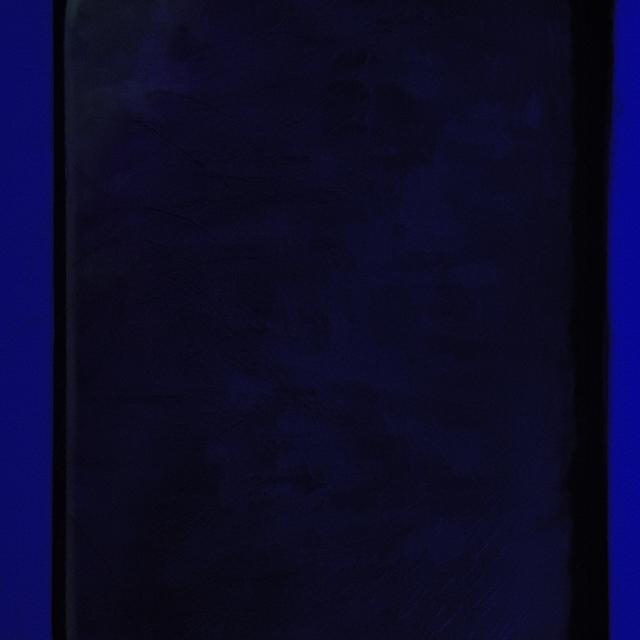
Healthy canine skin — no visible lesions, inflammation, or abnormalities. The skin and coat appear normal.